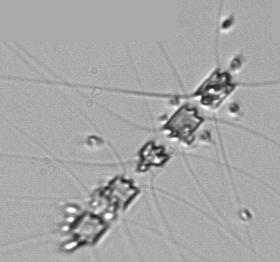
Label: Chaetoceros_didymus_TAG_external_flagellate